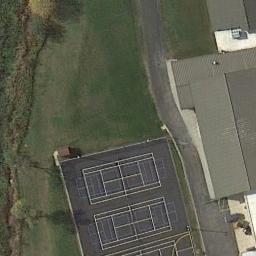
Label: tennis_court